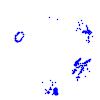
Particle: kaon